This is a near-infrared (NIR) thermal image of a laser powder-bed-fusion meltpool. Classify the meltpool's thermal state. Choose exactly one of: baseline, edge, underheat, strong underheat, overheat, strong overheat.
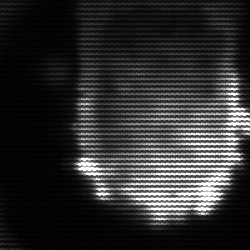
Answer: baseline